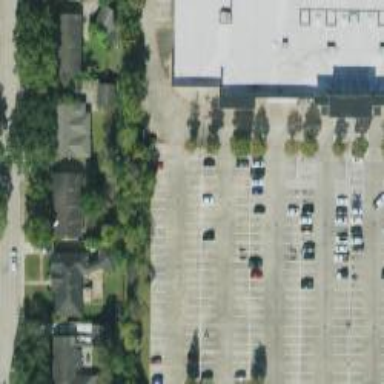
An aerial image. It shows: Parking space is available.